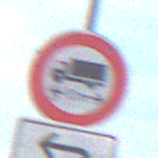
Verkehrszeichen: TatsaechlicheLaenge
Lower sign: RichtungsangabeDurchPfeile2
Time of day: SunriseSunset
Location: Outdoor (Nature)
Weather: PartlyCloudy
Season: NotSpecified
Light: Natural